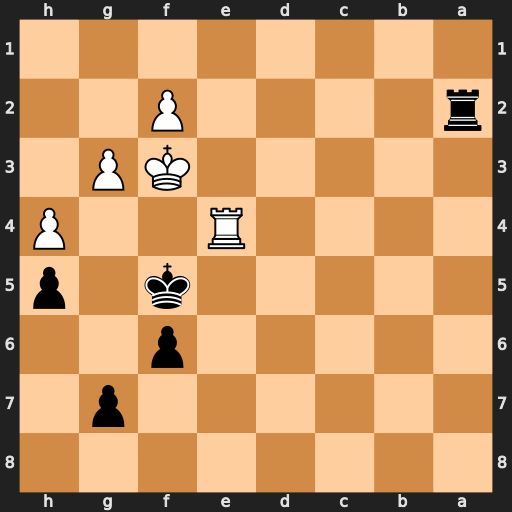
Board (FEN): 8/6p1/5p2/5k1p/4R2P/5KP1/r4P2/8
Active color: b
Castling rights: -
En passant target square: -
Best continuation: Rxf2+ Ke3 Re2+ Kxe2 Kxe4